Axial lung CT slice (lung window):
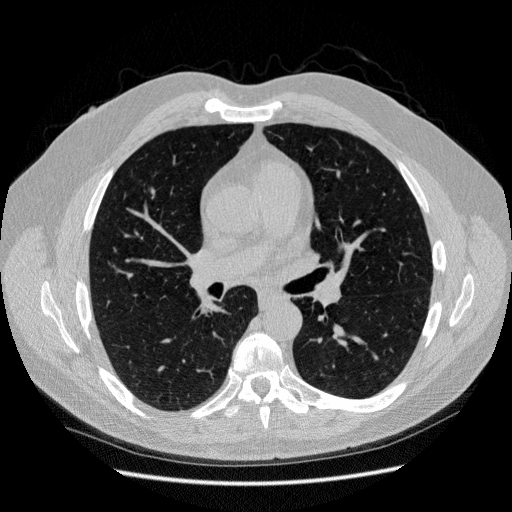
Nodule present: no